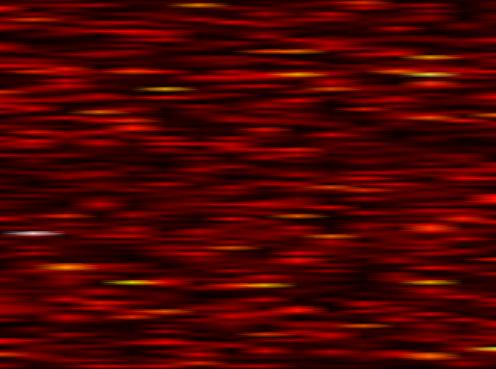
Label: UFMC